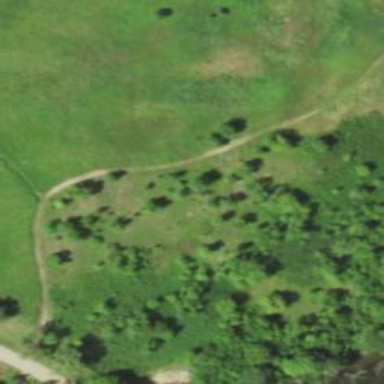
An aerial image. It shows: Path or trail with excellent visibility. It is nordic trail.